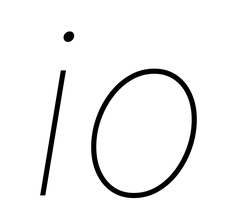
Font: Inter-Italic_Thin_Italic